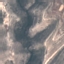
Land use / land cover: HerbaceousVegetation